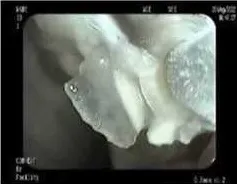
Bronchoscopic images of the lesion. A cryoprobe is attached to the tumor during taking the biopsies.
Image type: endoscopy (airway_endoscopy)